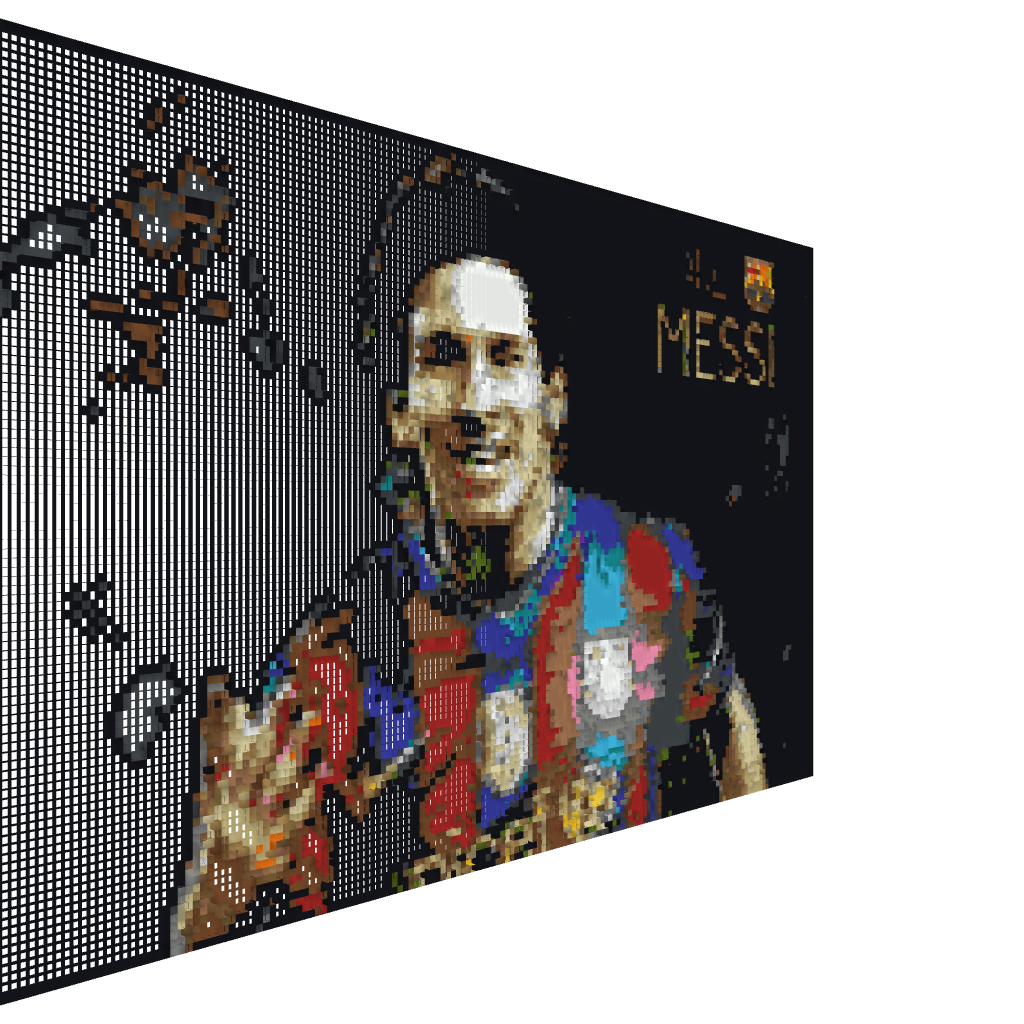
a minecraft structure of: Messi F.C Barcelona